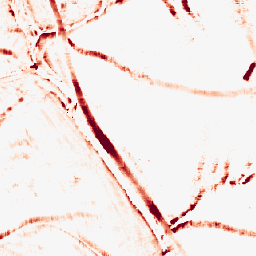
Category: morphological
Decomposition family: morphological_square
Decomposition parameters: operation: opening
size: 10
Upsampling method: nearest
Upsampling parameters: scale: 4
Upsampling scale: 4